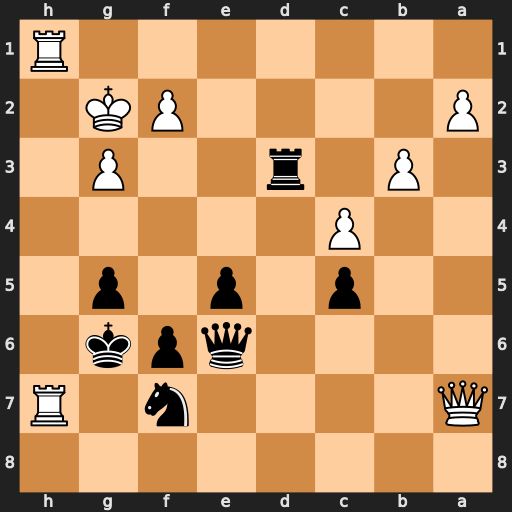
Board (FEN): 8/Q4n1R/4qpk1/2p1p1p1/2P5/1P1r2P1/P4PK1/7R
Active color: b
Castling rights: -
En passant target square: -
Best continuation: Qc6+ Kf1 Rd1+ Ke2 Rd7 R1h6+ Kf5 Qxd7+ Qxd7